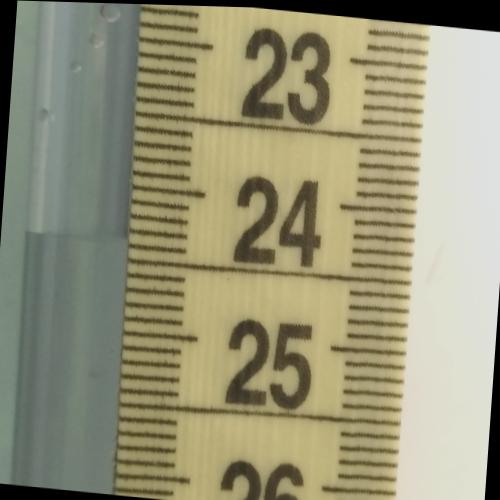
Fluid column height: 24.4 cm